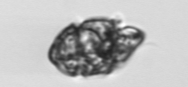
Label: Proterythropsis